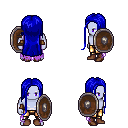
a pixel art fantasy rpg character, male body template, dark elf, purple skin, maroon tattered cape, gold greaves, blue extra-long hairstyle, cloth bracers, brown shoes, shield, four views (front, back, left, right), 2x2 character sprite sheet, small pixel art, hard edges, no anti-aliasing